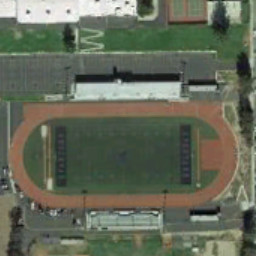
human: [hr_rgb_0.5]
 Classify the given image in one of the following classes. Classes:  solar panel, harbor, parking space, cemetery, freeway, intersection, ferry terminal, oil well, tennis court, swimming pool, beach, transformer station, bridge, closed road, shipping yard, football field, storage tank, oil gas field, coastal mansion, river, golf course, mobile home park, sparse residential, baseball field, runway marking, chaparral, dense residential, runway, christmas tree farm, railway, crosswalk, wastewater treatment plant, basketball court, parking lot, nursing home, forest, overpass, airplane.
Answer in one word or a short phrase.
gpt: football field